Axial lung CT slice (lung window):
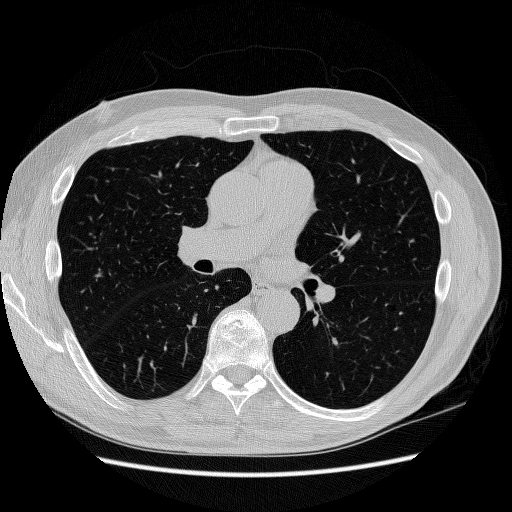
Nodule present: no